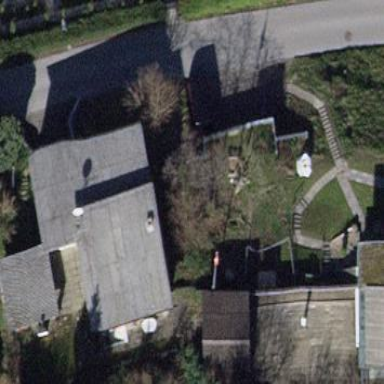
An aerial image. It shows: Simple and straightforward house.